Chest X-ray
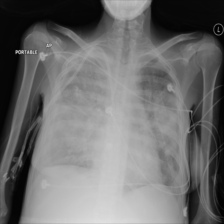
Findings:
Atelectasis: negative
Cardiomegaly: negative
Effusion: negative
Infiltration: negative
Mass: negative
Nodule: negative
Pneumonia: negative
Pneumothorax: negative
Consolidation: negative
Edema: negative
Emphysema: negative
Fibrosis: negative
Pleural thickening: negative
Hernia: negative